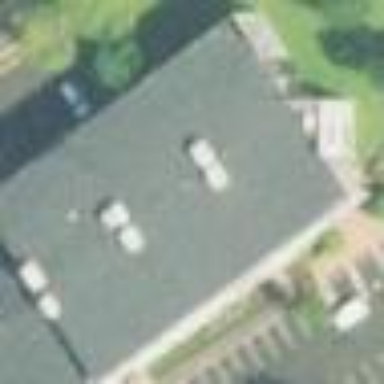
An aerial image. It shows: Part of building.